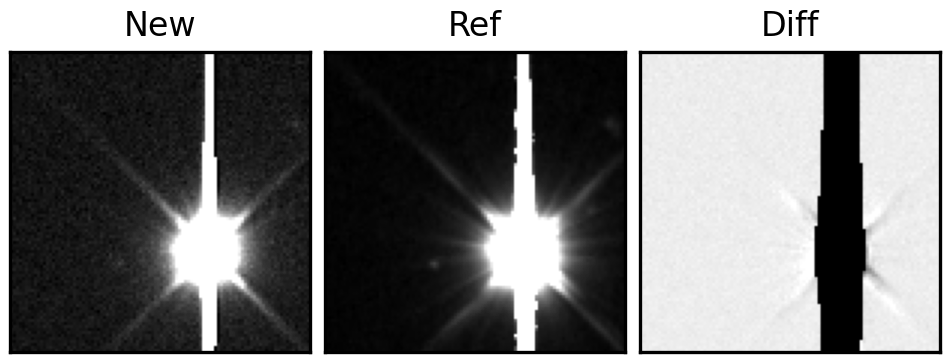
Label: bogus